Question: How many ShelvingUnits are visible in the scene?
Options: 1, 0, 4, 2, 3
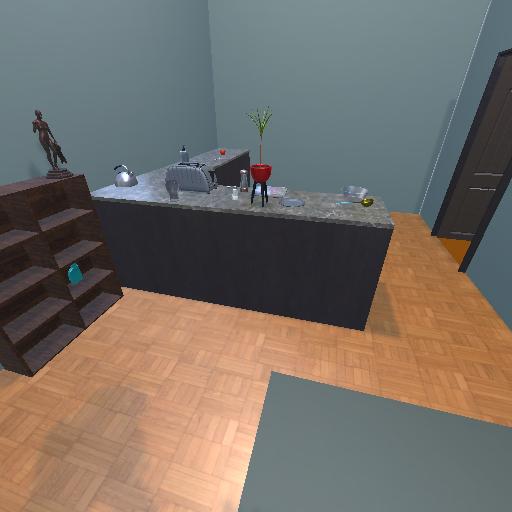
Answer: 1